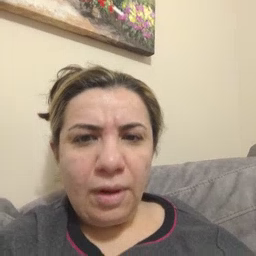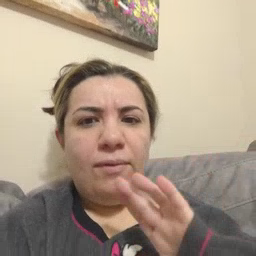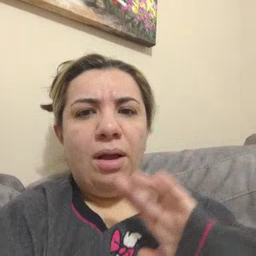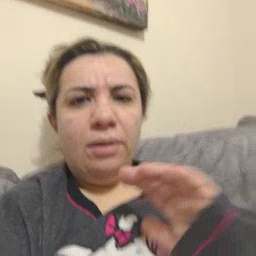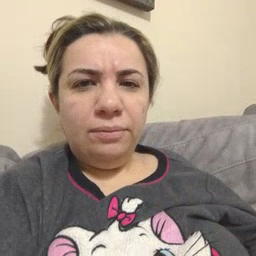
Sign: fine